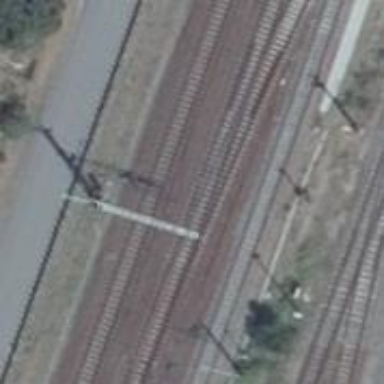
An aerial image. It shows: Railway with two tracks. The railway is electrified with contact line.